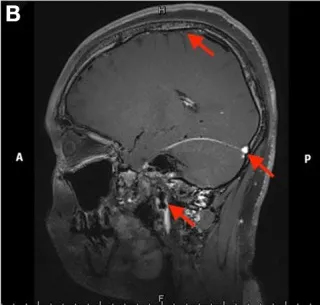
Contrast-enhanced. Black-blood thrombus images of the head in Case 1. The red arrow indicates the focal stenosis of the internal jugular vein and cerebral vein sinus.
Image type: radiology (mri)